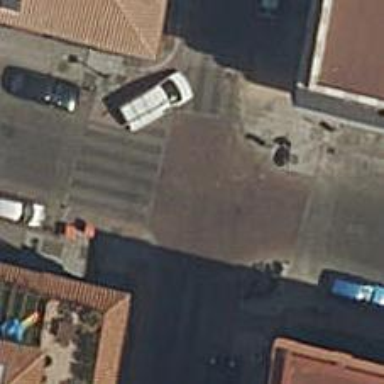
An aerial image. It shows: Residential road with paving stones as its surface. Both sides of the road have sidewalks.